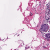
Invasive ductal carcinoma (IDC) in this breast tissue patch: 0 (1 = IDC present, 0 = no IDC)